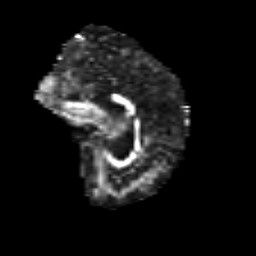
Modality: FA
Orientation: sagittal
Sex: female
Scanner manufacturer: siemens
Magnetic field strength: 3 T
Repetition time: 5 s
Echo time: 0.071 s